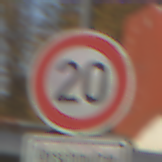
Verkehrszeichen: Geschwindigkeit20
Zusatzzeichen unten: HinweiseAufGefahrenDurchVerbaleAngabe4
Umgebung: Outdoor, Special
Tageszeit: SunriseSunset
Wetter: Clear
Licht: Natural
Jahreszeit: NotSpecified
Kontrast: MediumContrast